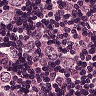
Metastatic tissue present: yes